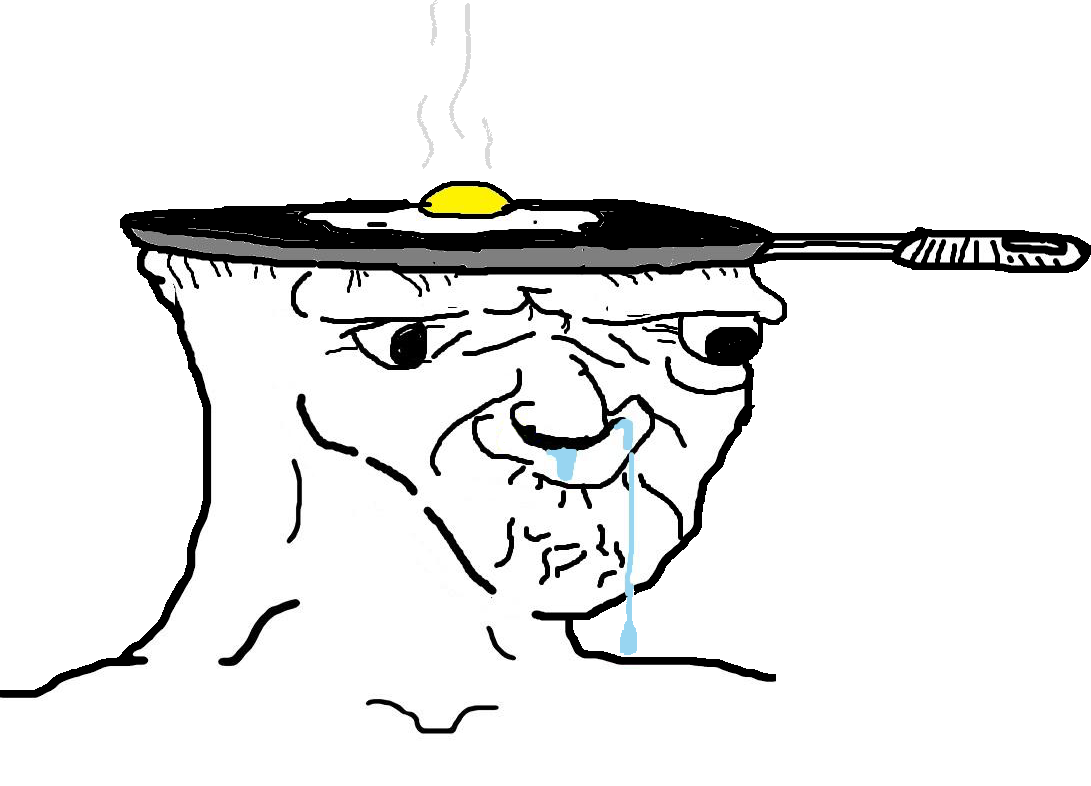
Label: 5_Brainlet